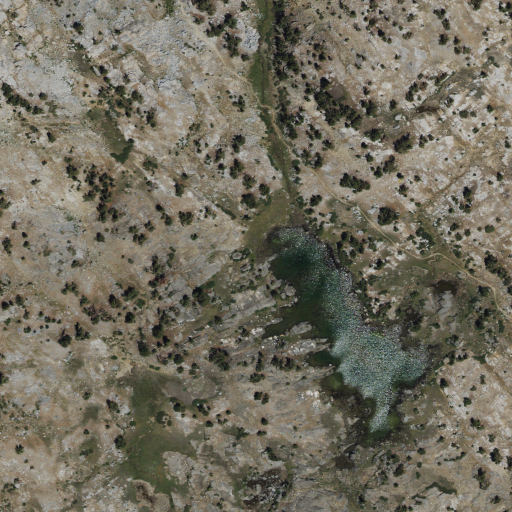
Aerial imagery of gap in California named Island Pass containing shrub, open water, herbaceous wetlands, woody wetlands, and evergreen forest